Interaction volume radius: 10 \u00c5
Interaction volume height: 15 \u00c5
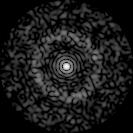
Disorder parameter: 0.8266